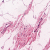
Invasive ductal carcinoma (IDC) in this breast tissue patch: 0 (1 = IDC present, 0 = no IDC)